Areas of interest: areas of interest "Commercial service"
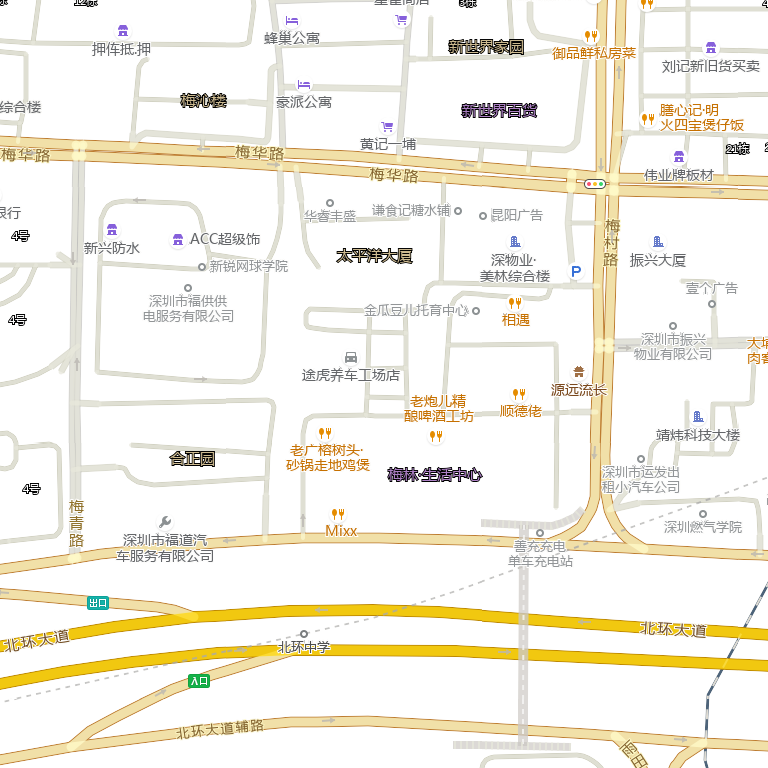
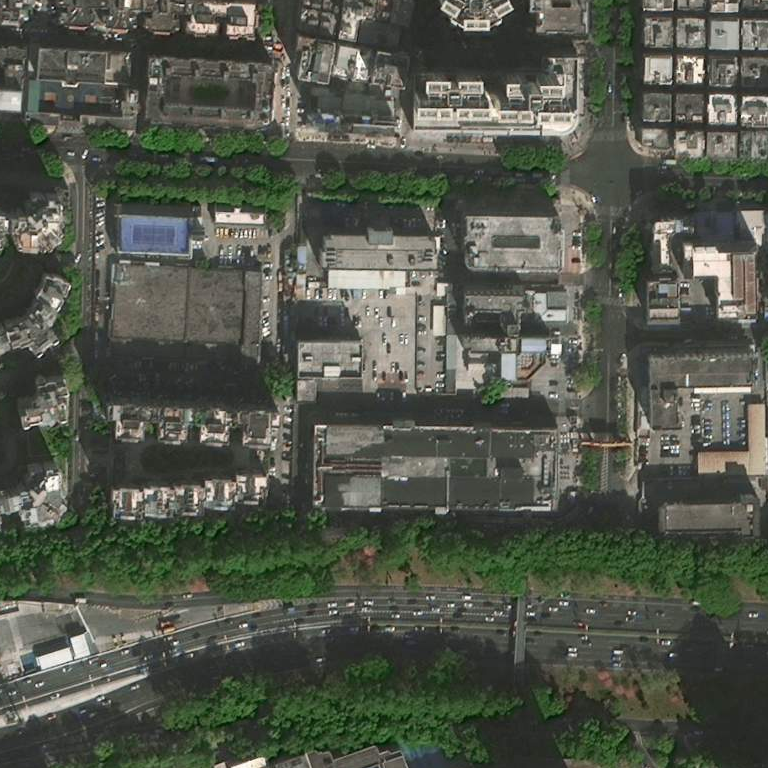